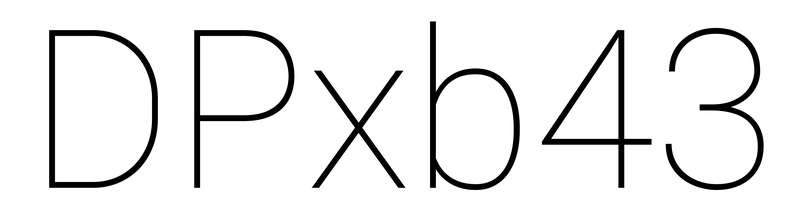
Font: Roboto_Thin